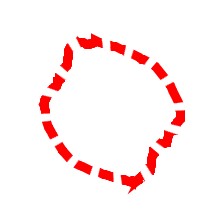
Shape: circle